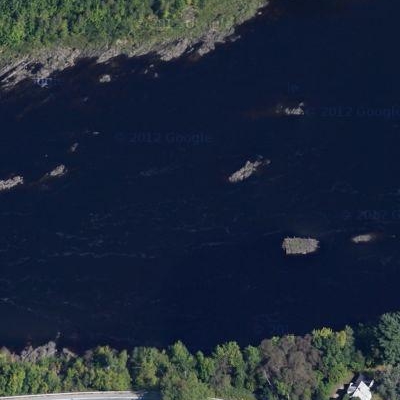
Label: RiverLake